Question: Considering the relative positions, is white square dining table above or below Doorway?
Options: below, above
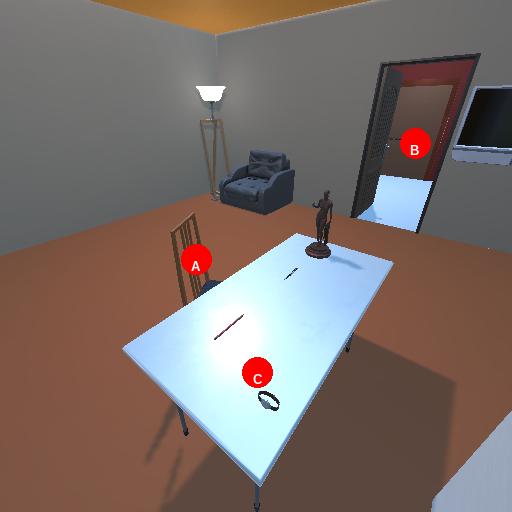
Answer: below